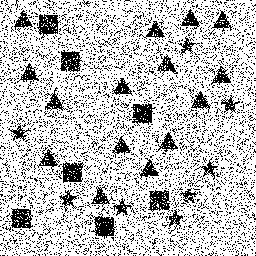
Squares: 7
Triangles: 15
Stars: 8
Total shapes: 30